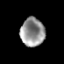
Tissue: prostate
Cell type: B cells
Senescence score: 0.2774
Nuclear area (px): 672
Mean DAPI intensity: 148.08